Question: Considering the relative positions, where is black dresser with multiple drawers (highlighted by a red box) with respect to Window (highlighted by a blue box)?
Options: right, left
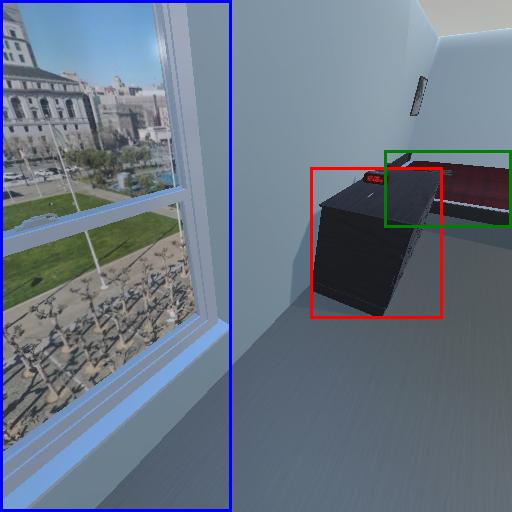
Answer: right